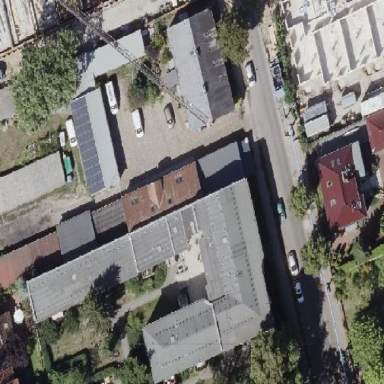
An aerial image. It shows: Building.